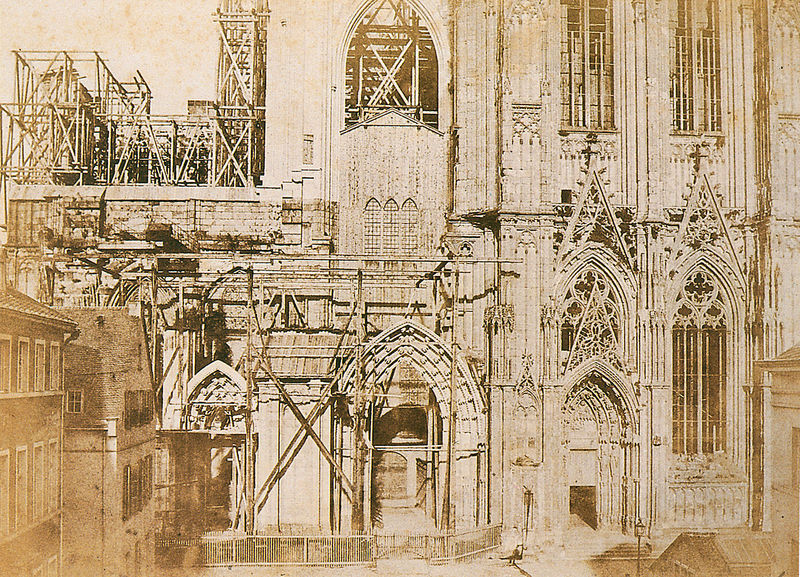
Titel: Beginn des Weiterbaus der Westfassade
Institution: Köln, Dombauarchiv
Schlagwörter: blume, fenster, architektur, kirche, blatt, gotik, turm, fassade, zerstörung, foto, eingang, gerüst, dom, kathedrale, spitzbogen, gothik, sakral, maßwerk, krabben, restaurierung, baugerüst, reparatur, gerüste, maßwer